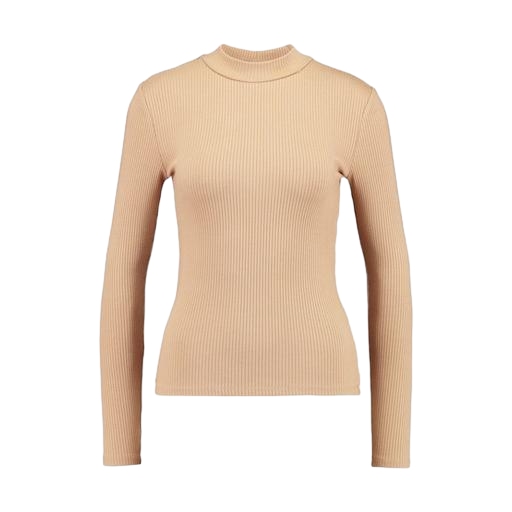
high-neck ribbed-jersey t-shirt, beige colored long sleeve, high-neck top, white background